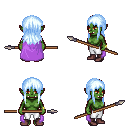
a pixel art fantasy rpg character, female body template, orc, green skin, lavender cape, white pants, white cyan unkempt hairstyle, bracelets, maroon shoes, spear, four views (front, back, left, right), 2x2 character sprite sheet, small pixel art, hard edges, no anti-aliasing